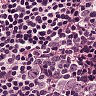
Metastatic tissue present: no